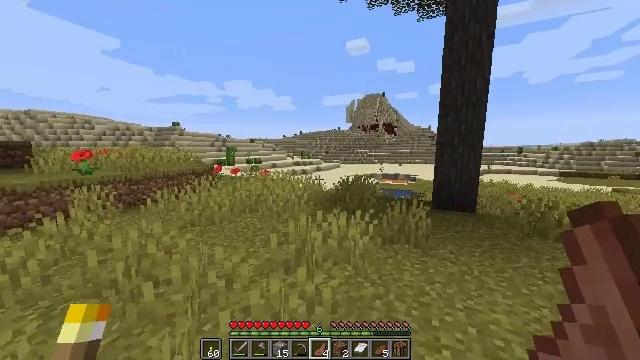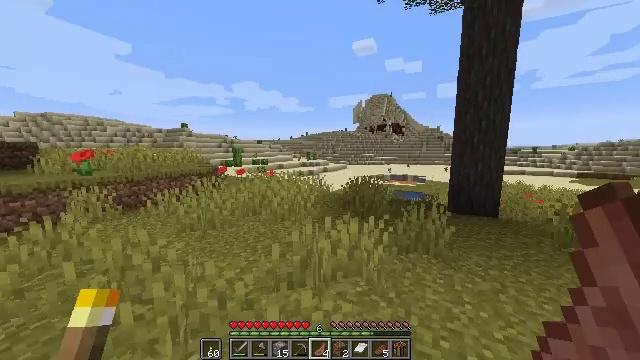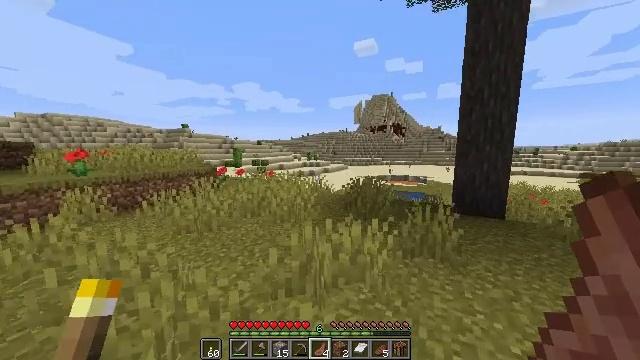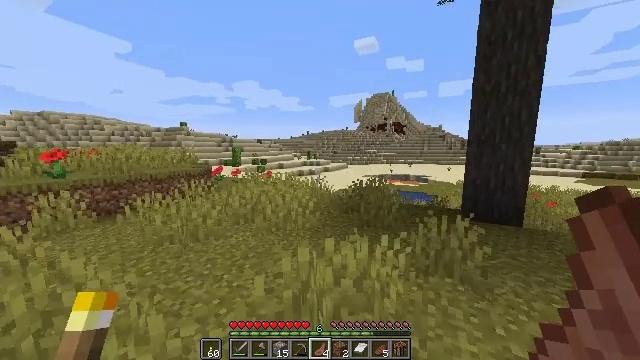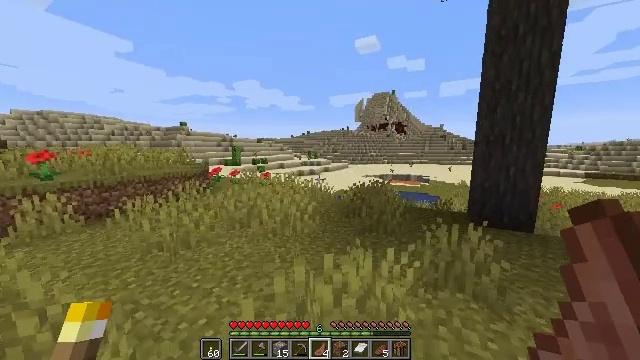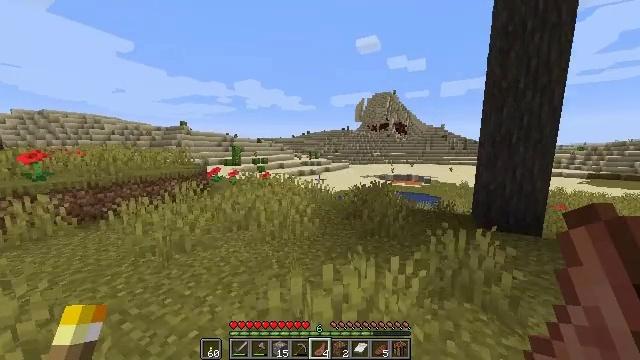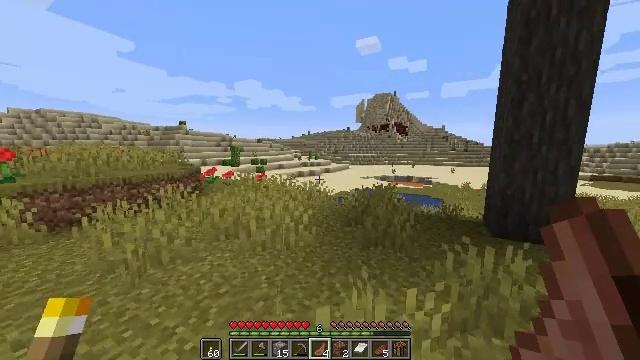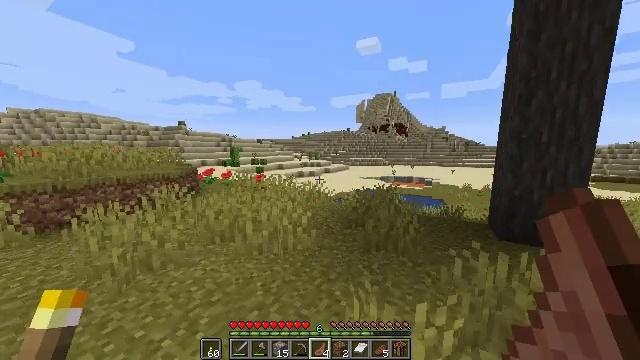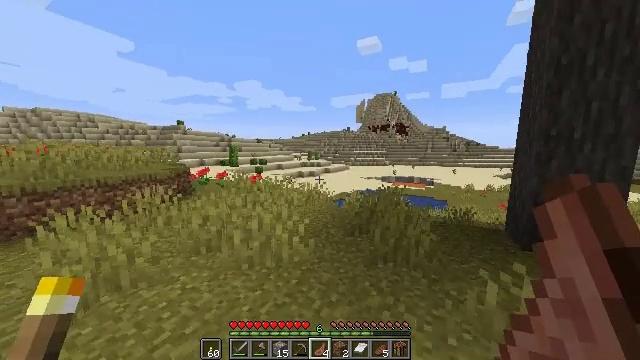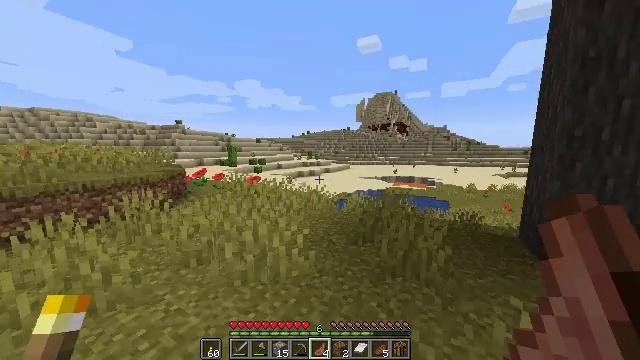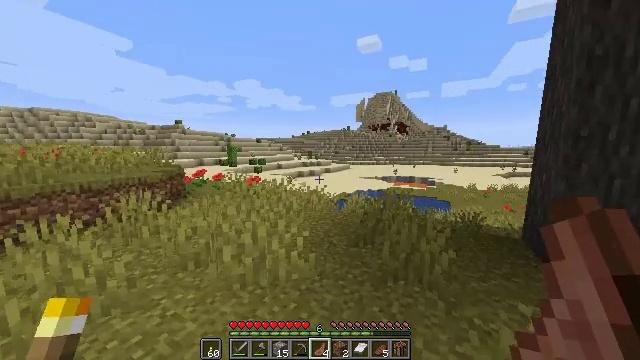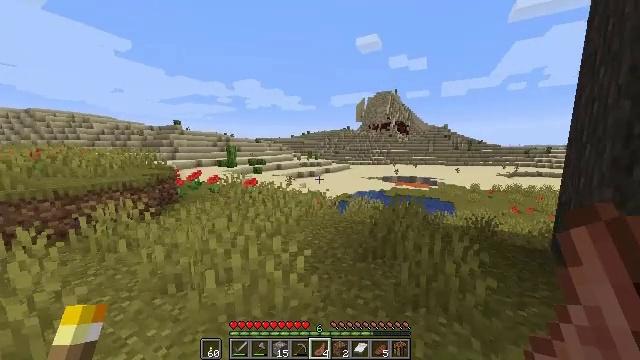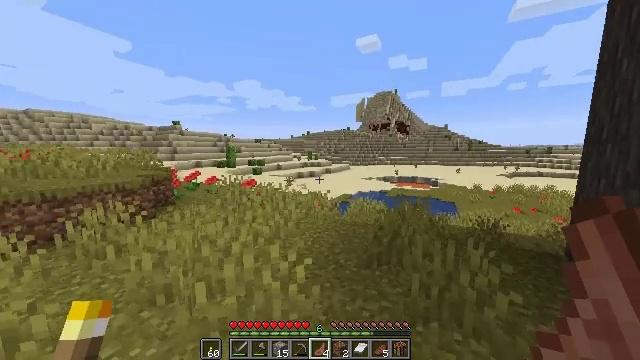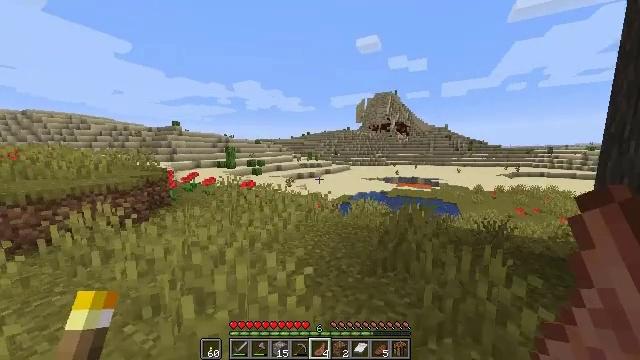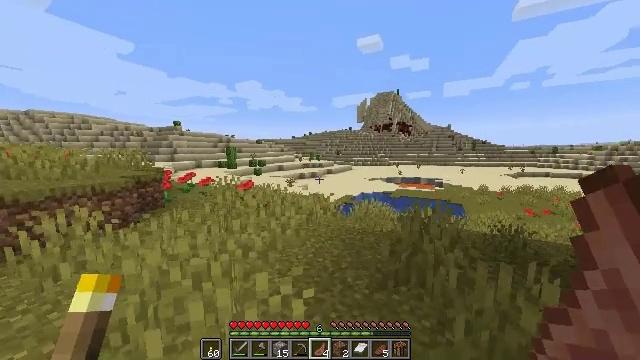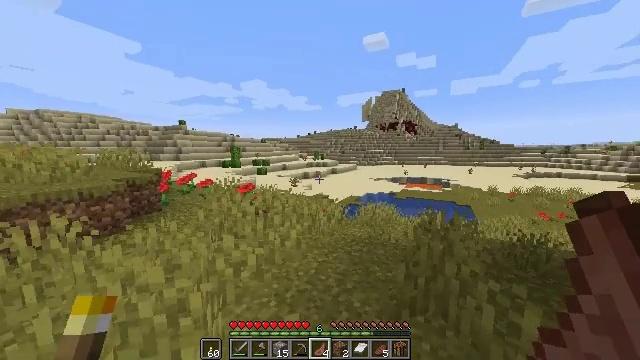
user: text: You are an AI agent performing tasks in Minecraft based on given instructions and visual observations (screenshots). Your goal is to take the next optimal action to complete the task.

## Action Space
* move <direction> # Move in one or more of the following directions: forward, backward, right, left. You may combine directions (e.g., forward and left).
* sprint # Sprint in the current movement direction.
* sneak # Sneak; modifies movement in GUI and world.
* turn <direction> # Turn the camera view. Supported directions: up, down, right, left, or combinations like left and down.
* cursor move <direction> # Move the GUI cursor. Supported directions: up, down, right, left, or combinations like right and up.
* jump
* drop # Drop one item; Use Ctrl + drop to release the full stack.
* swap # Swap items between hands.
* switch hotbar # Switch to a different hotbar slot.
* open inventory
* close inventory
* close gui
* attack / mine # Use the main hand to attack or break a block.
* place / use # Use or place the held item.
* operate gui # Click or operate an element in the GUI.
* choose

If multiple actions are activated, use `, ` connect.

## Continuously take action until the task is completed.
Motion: motion action
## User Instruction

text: Kill the rabbit.
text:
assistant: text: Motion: move forward, sprint, turn left
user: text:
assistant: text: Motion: move forward, sprint
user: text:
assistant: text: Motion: move forward, sprint
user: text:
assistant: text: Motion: move forward, sprint
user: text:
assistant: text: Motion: move forward, sprint
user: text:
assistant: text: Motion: move forward, sprint
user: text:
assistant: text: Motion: move forward, sprint
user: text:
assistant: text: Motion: move forward, sprint
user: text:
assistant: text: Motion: move forward, sprint
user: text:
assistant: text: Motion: move forward, sprint
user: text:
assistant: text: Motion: move forward, sprint
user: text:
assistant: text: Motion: move forward, sprint
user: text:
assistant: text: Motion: move forward, sprint
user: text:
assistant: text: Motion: move forward, sprint
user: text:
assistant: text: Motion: move forward, sprint, turn left
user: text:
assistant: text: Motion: move forward, sprint
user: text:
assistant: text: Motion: move forward, sprint, turn left
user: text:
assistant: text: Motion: move forward, sprint, turn left
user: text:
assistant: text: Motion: move forward, sprint, turn left
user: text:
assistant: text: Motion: move forward, sprint
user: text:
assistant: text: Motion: move forward, sprint
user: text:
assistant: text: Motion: move forward, sprint
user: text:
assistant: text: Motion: sprint
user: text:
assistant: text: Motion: no_op
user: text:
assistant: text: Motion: no_op
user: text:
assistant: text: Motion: no_op
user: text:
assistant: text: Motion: no_op
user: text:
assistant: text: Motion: turn right and up
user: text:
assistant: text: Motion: turn right and up
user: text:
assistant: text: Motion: turn right and up